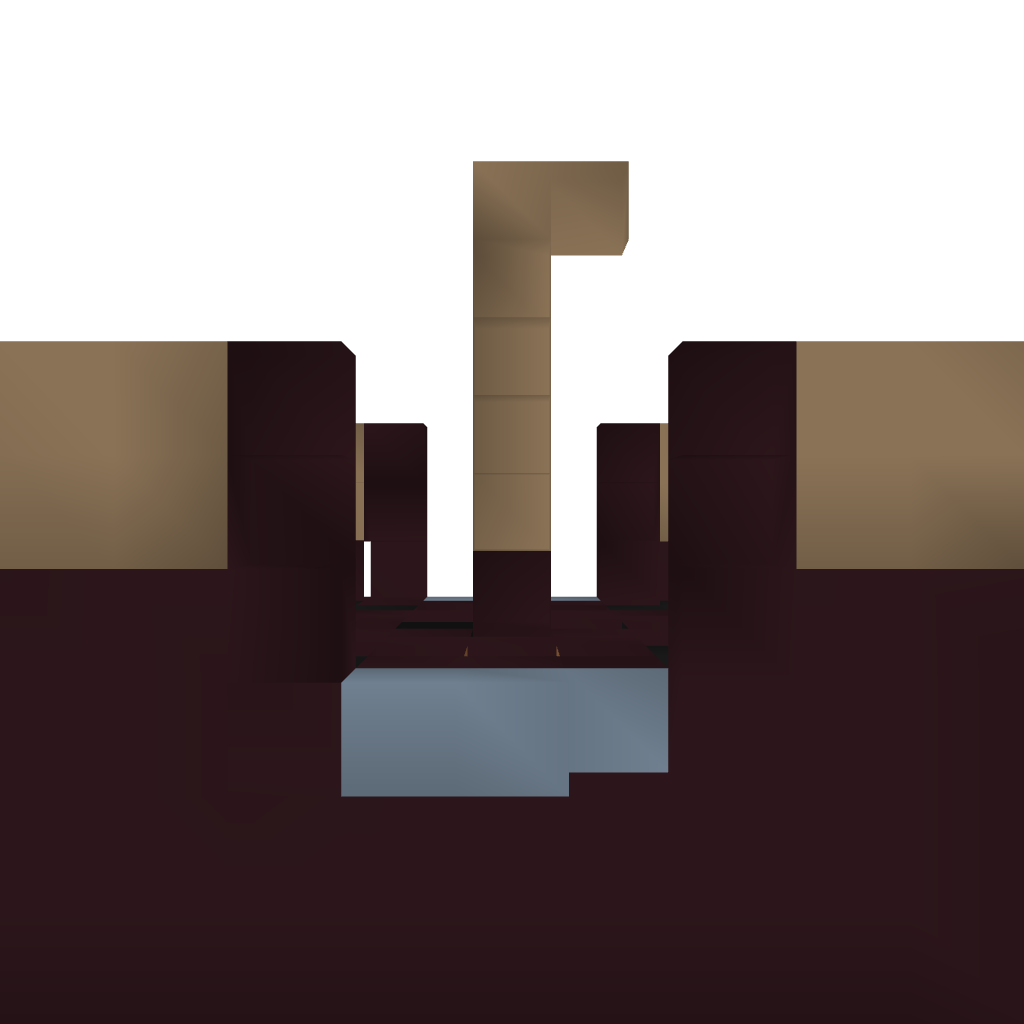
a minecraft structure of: Nether Small Plaza